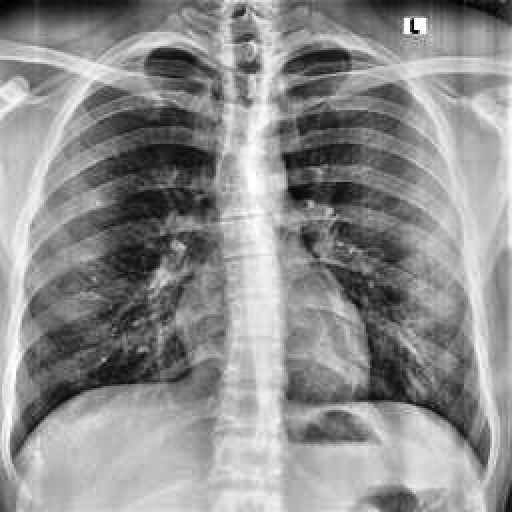
Finding: NORMAL